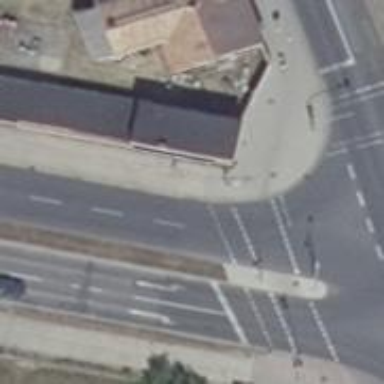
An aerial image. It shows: Traffic signal crossing.